Field crop: maize
Growth stage: 2
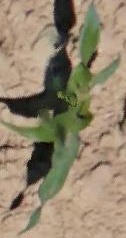
Species: maize